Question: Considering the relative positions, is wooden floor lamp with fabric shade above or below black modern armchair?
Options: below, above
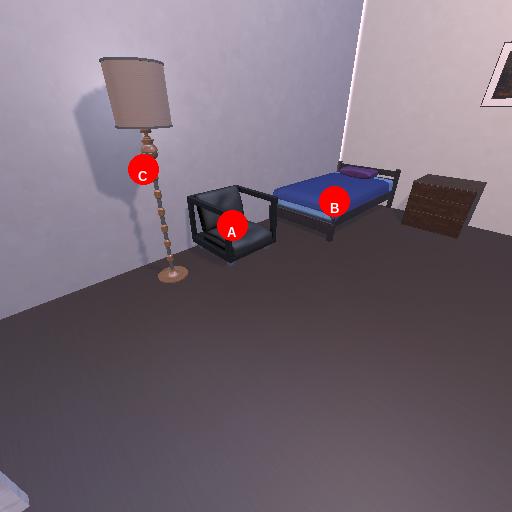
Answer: below